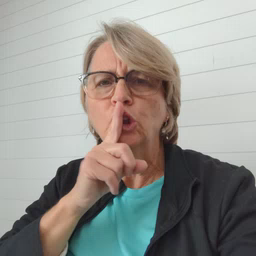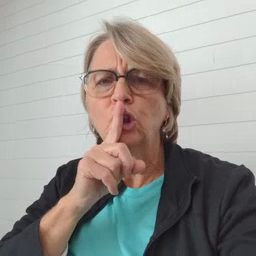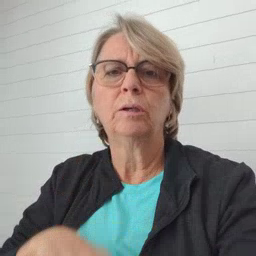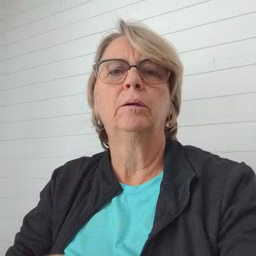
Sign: shhh